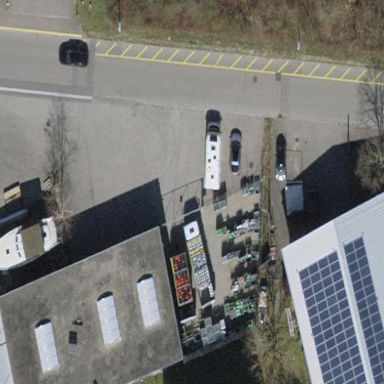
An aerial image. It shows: Industrial building with flat roof.